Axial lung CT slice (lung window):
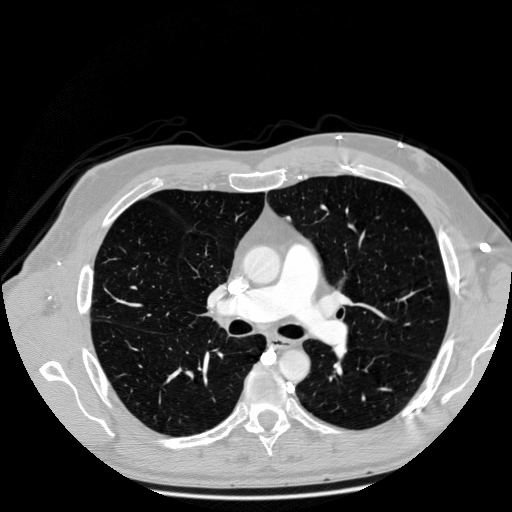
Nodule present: no